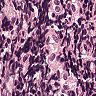
Metastatic tissue present: no